Question: I was attempting to create a new project in VS2012 with an Administrative MVC4 project, Website MVC4 project, and a Common Entity Framework dll project.
I used an existing database an database and generated my entities from it. I updated the names of some of the relation properties and saved. I then added references to the Entity Framework project to both of my MVC4 projects, copied the Entity Framework connection string from App.config fileto each of the Web.config files, and made sure I was referencing the same System.Data.Entity assembly in all 3 projects.
I tried to add an MVC Controller using Entity Framework and received an error. The error stated that my entities did not have properties with certain names. It just so happened the names it was griping about were the ones that I renamed in the Entity Designer. So I ran Clean Solution, rebuilt, and attempted to add the controller again...Same error.
Since it was complaining that it didn't have properties with certain names, I used ILSpy to inspect the assembly that was generated. Sure enough, it did not carry over the names I assigned to the properties in entity designer. Below is a photo of the Designer interface showing that I renamed the classes (yes I saved it), the error message I was getting when attempting to add the MVC controller, and the ILSpy output showing that the properties were not properly renamed in the output assembly.

Is this a bug? Am I doing something wrong?
---
Update: It seems the .tt files are not automatically firing and regenerating the entities when I make changes to the .edmx design. Not sure what I need to do to get them to run automatically when I save the edmx?
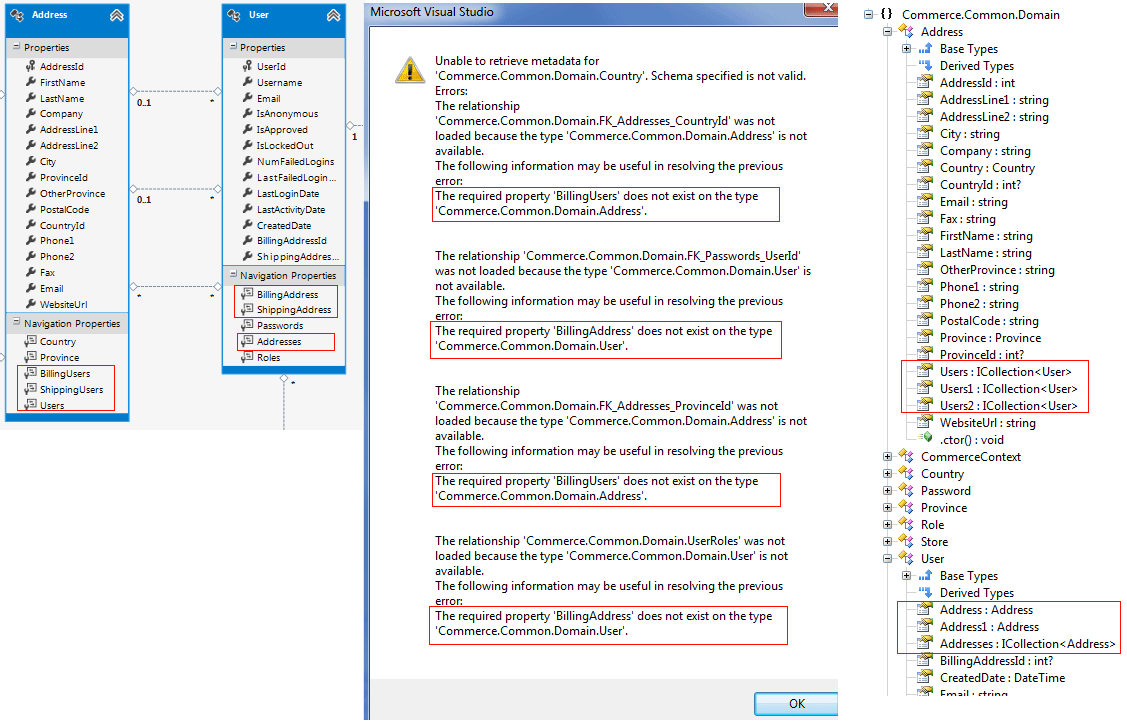
Answer: There is <URL> which causes this issue when EDMX is not in the root of project directory. When you place EDMX into sub folder you must manually run custom tool to regenerate classes.